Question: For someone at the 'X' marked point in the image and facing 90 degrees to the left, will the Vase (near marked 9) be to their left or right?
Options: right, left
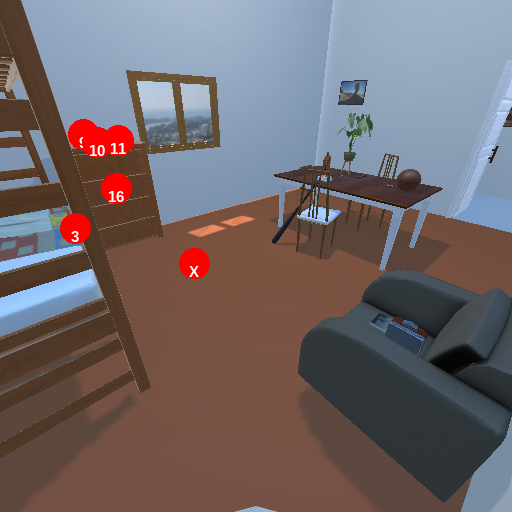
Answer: right